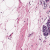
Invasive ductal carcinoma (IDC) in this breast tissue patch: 0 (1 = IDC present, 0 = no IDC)